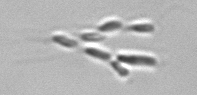
Label: Dinobryon